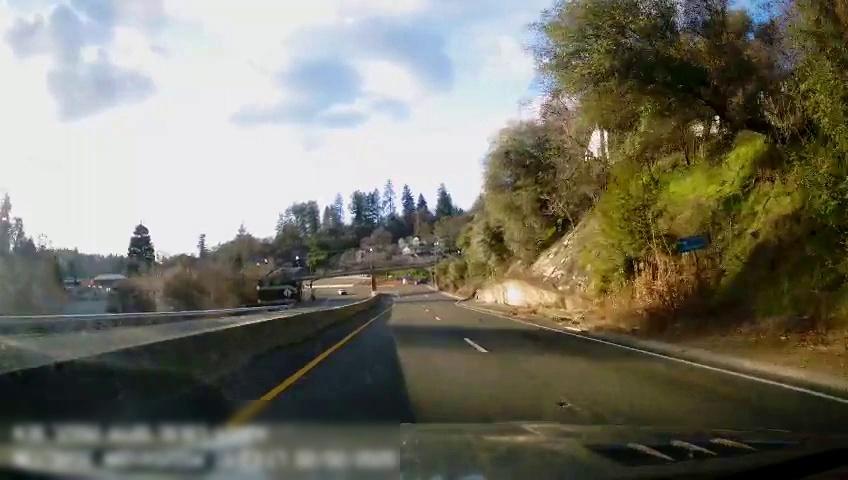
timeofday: Day
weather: Sunny
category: Drivable Space
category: Drivable Space
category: Vehicles | SUV
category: Lanes | Current Lane
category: Lanes | Current Lane
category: Lanes | Alternate Lane
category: Traffic | Signs